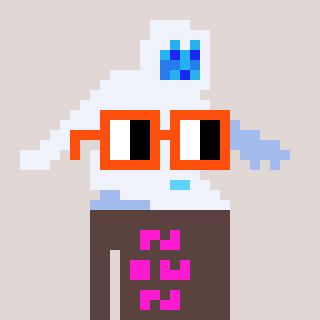
a pixel art character with square orange glasses, a yeti-shaped head and a darkbrown-colored body on a warm background